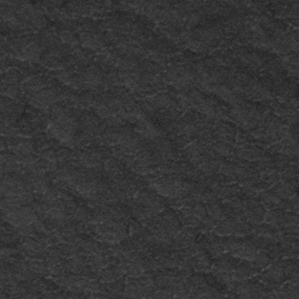
Label: frost